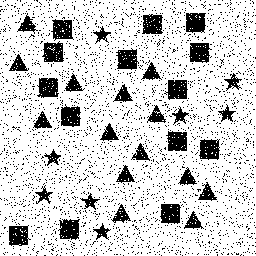
Squares: 14
Triangles: 14
Stars: 8
Total shapes: 36